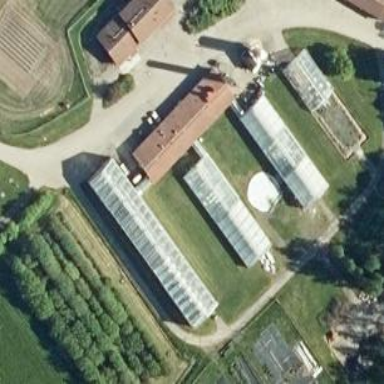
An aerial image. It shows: Greenhouse used for horticulture.